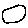
Label: circle